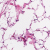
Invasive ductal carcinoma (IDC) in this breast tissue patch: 0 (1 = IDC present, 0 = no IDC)